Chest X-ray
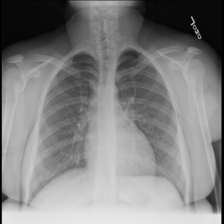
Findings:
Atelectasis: negative
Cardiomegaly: negative
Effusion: negative
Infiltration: negative
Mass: negative
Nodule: negative
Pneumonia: negative
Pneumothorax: negative
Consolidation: negative
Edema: negative
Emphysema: negative
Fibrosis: negative
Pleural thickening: negative
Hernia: negative